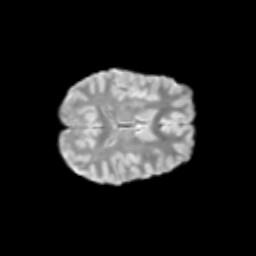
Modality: T2w
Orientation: axial
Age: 12
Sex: female
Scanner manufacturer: siemens
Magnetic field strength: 3 T
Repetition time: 3.8 s
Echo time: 0.07 s